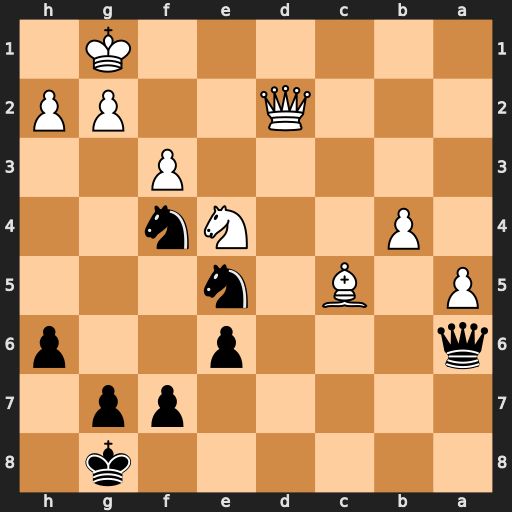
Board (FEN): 6k1/5pp1/q3p2p/P1B1n3/1P2Nn2/5P2/3Q2PP/6K1
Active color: b
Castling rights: -
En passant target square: -
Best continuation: Nh3+ gxh3 Nxf3+ Kf2 Nxd2